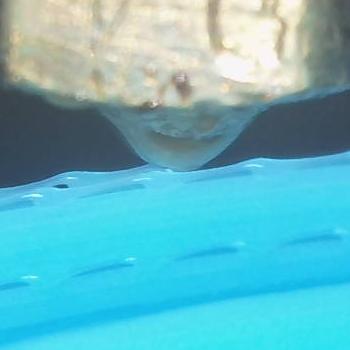
Flow rate: 42%